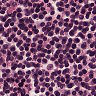
Metastatic tissue present: no